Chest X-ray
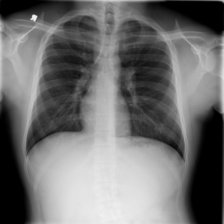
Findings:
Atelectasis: negative
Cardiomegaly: negative
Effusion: negative
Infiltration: positive
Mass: negative
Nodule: negative
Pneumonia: negative
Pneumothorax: negative
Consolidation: negative
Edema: negative
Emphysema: negative
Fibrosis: negative
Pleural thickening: negative
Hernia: negative